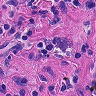
Metastatic tissue present: yes